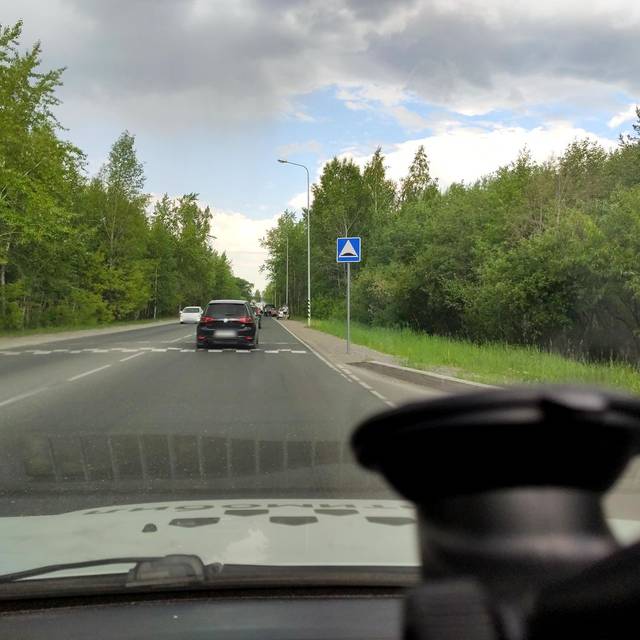
Region: Russia
Coordinates: 58.082, 56.309